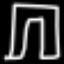
Label: pants